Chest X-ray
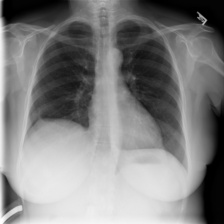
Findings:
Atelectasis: negative
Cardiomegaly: negative
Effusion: negative
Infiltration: negative
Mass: negative
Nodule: negative
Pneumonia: negative
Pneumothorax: negative
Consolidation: negative
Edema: negative
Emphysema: negative
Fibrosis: negative
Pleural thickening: negative
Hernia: negative